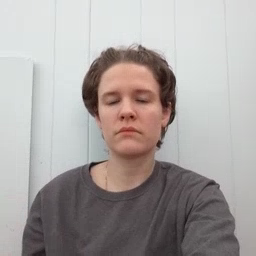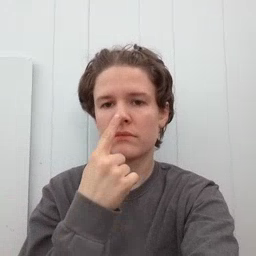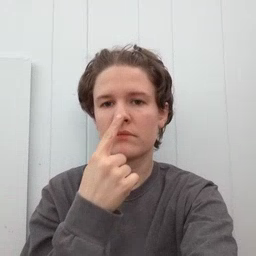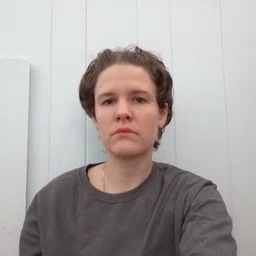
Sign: nose